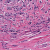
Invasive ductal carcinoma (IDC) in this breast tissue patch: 0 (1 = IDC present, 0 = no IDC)